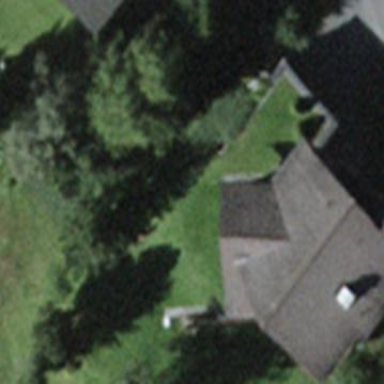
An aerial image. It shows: Building with tile roof.